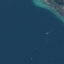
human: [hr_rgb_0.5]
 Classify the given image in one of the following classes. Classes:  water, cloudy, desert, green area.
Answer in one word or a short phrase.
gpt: water